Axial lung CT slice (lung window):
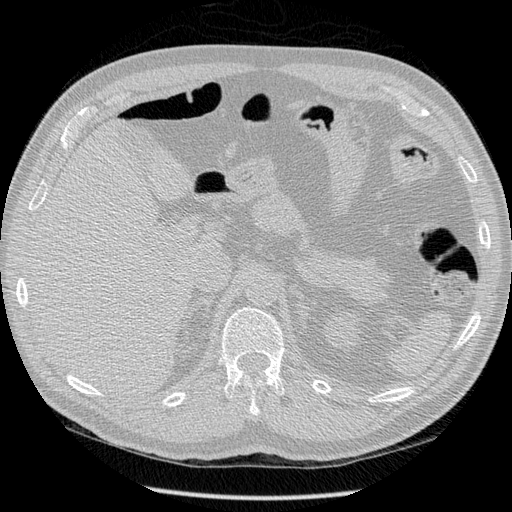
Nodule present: no